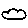
Label: cloud